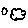
Label: cloud